Question: I just updated from Snow Leopard to Lion, and from Xcode 4.2 for Snow Leopard to Xcode 4.3 for Lion. Now when I try to build and run an app I'm working on I get a crash before the ever getting to my code. The error message is EXC_BAD_ACCESS. I don't know how to print out my stack trace so I'm including an image of it.
I know that my code was working in Xcode 4.2, because I've checked out clean versions from the source code repository. Also, I've tried to run a few other apps from xcode and they seem to run fine. I have no idea what the problem could be.
I'm using iOS 5.0 as the base SDK.
I have tried cleaning and deleting the app from the simulator.
---
Update:
I still haven't found a solution to this problem, but I did find that I am able to build and run on my iPhone, just not the simulator.
Also, I tried deleting and reinstalling Xcode, with no change.
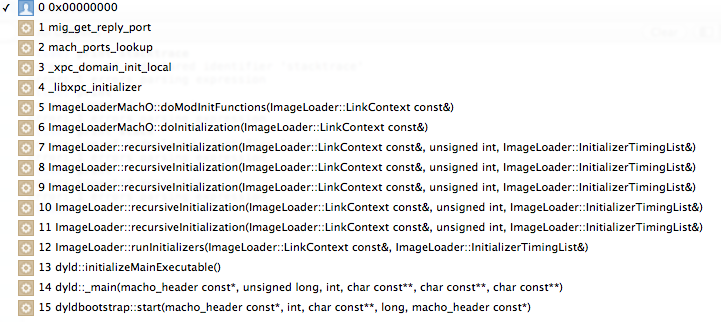
Answer: Well I resolved the issue. I went into the Target Build Settings, in the Linker section, and cleared everything out of the Other Linker Flags. One of these must have been causing the problem.